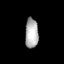
Tissue: lung
Cell type: Epithelial cells
Senescence score: 0.5532
Nuclear area (px): 389
Mean DAPI intensity: 174.216